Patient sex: M
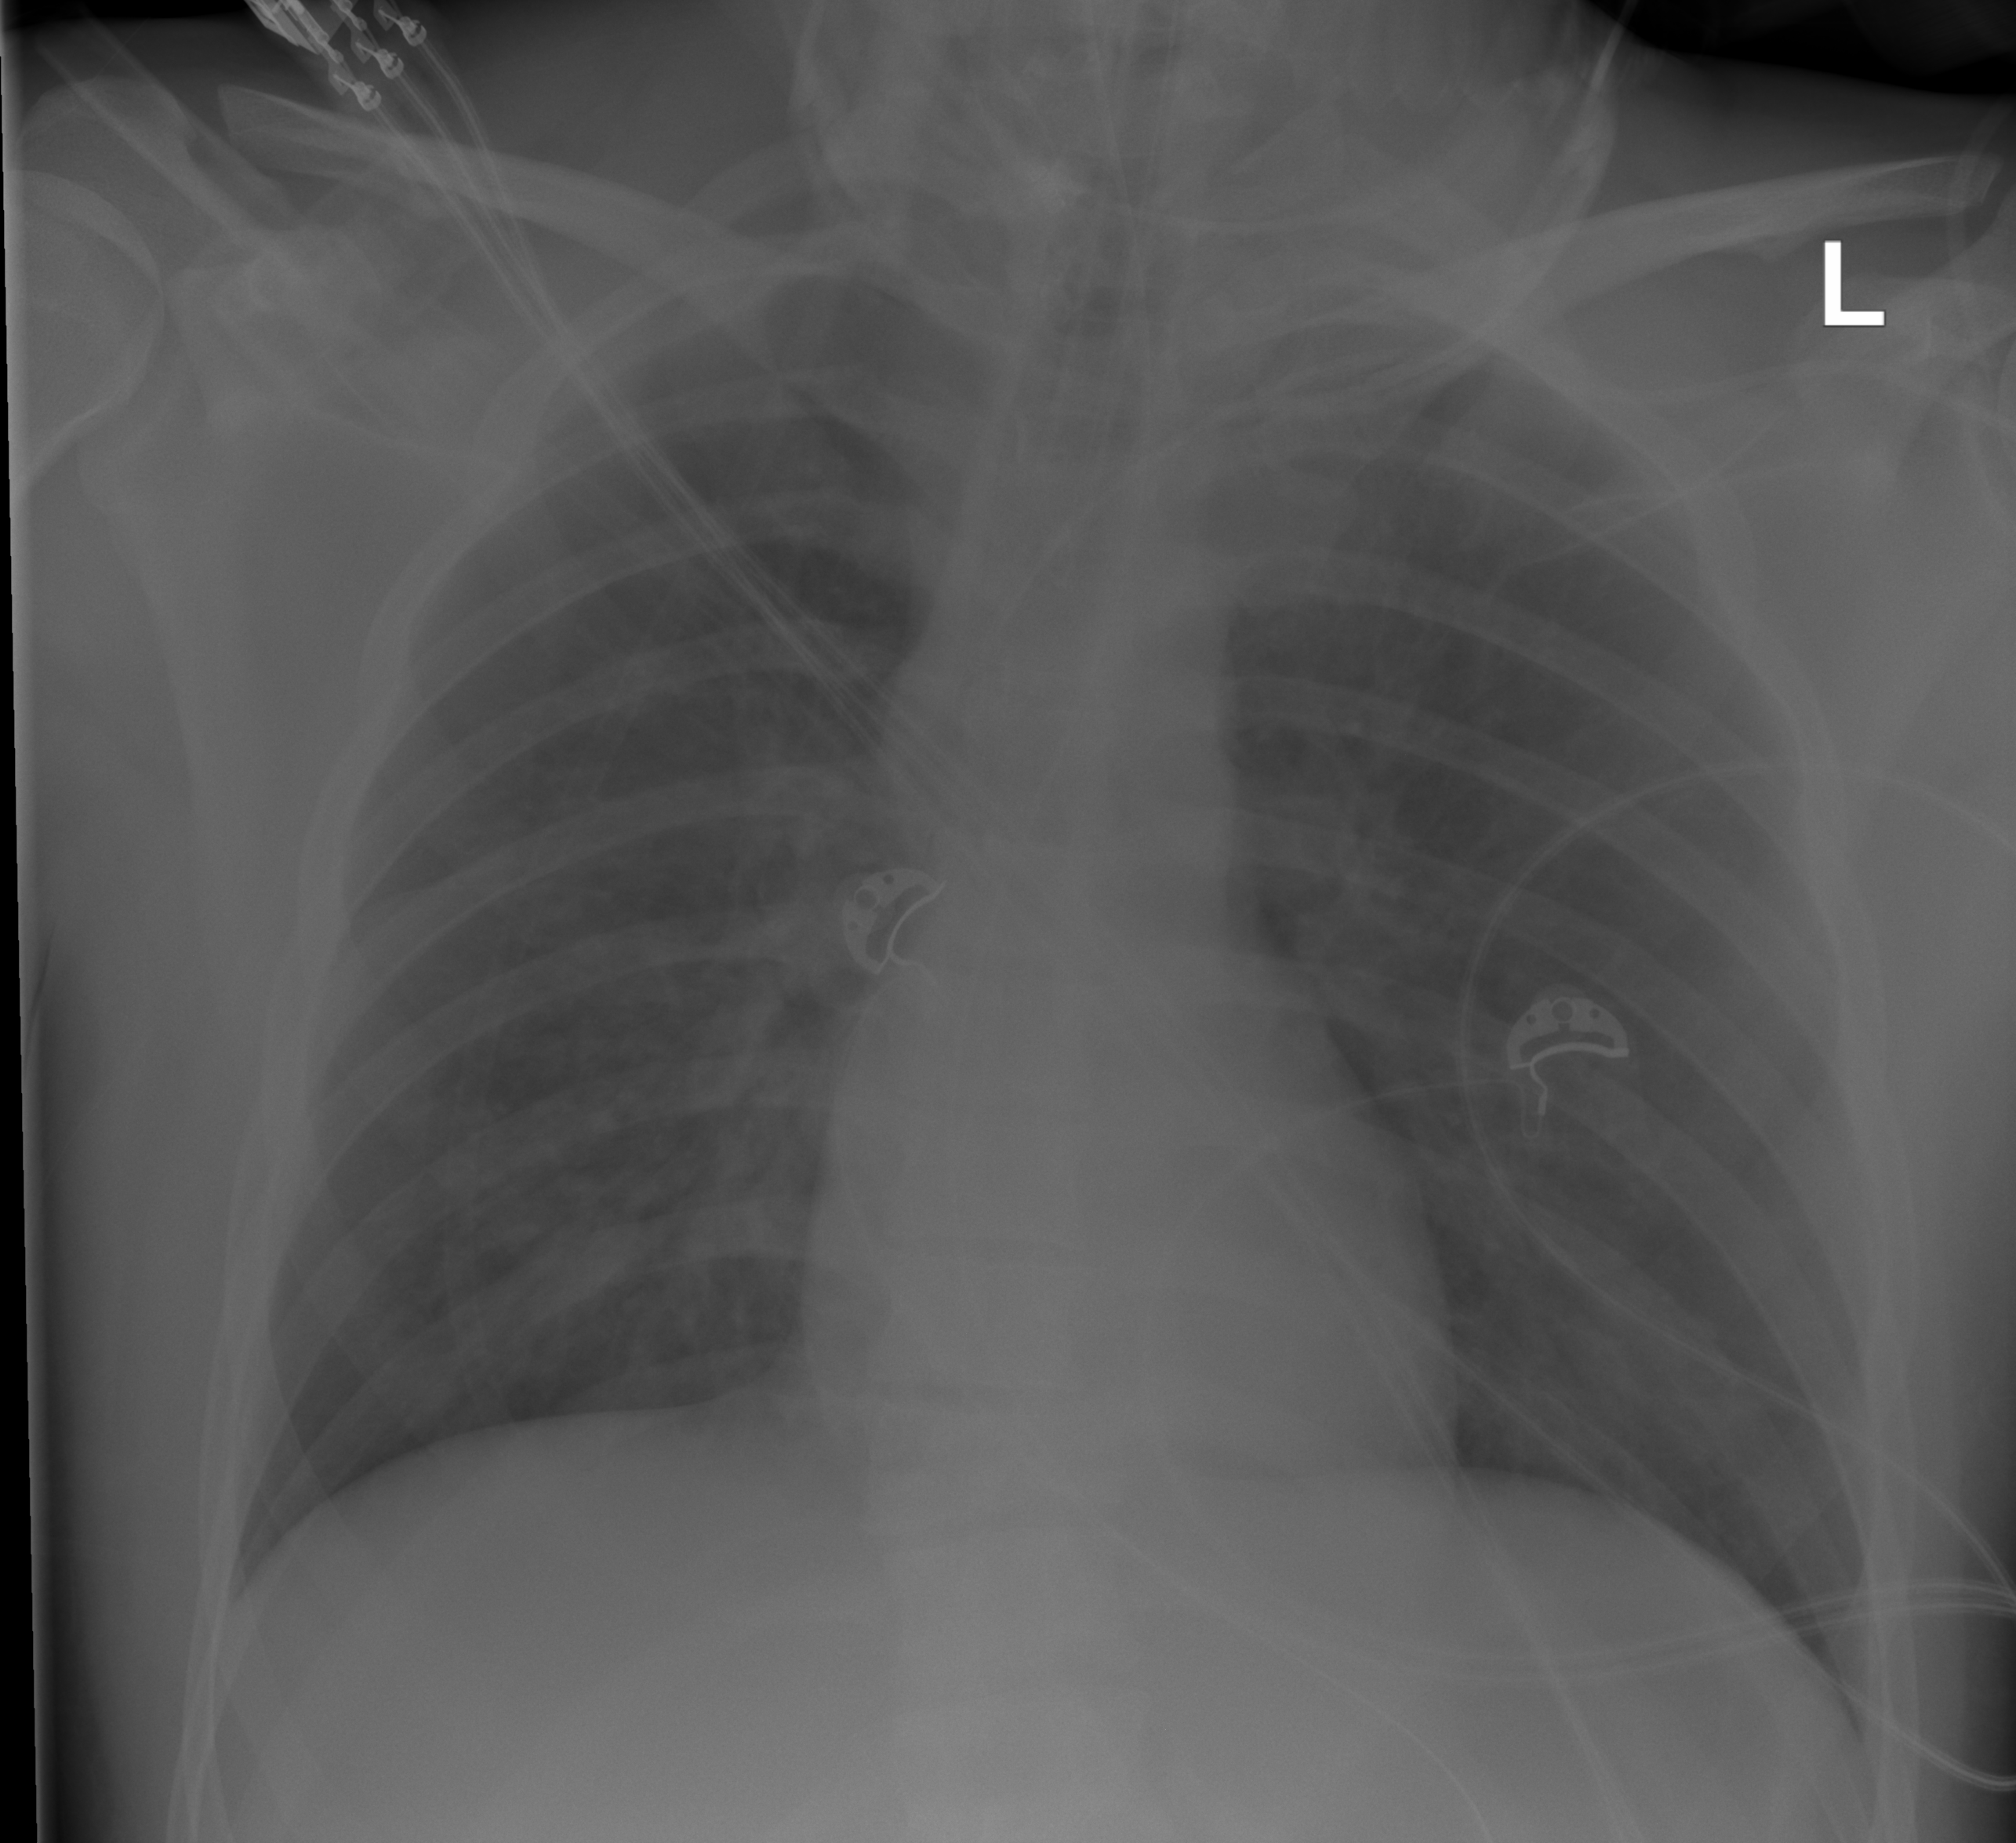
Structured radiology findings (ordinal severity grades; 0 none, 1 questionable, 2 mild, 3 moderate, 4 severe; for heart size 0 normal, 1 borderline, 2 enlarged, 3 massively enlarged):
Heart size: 0
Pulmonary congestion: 2
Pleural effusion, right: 0
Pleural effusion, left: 0
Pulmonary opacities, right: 0
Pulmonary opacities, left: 0
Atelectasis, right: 0
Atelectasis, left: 0